Interaction volume radius: 5 \u00c5
Interaction volume height: 20 \u00c5
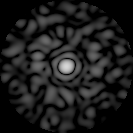
Disorder parameter: 0.7996